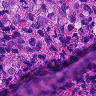
Metastatic tissue present: yes